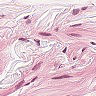
Metastatic tissue present: no